Field crop: tomato
Growth stage: 1
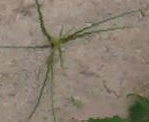
Species: cyperus